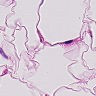
Metastatic tissue present: no